Question: If I use jQuery-UI tabs, it often give me an space on the right of the tabs like following:

You saw above, there is a big space after the three tabs. How to remove the space to have whatever number of tabs to be evenly occupy the tabs area without any space following by?
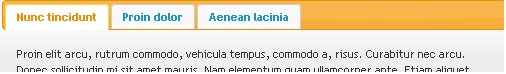
Answer: You can use flexbox and then add a polyfill, here is a jsfiddle:
<URL>
'''
.ui-tabs .ui-tabs-nav {
display: -webkit-box;
display: -moz-box;
display: box;
}
.ui-tabs .ui-tabs-nav li {
-webkit-box-flex: 1;
-moz-box-flex: 1;
box-flex: 1;
}
.ui-tabs .ui-tabs-nav li:last-child {
margin-right: -7px;
}
.ui-tabs .ui-tabs-nav li a {
width: 100%;
padding-left: 0;
padding-right: 0;
text-align: center;
}
'''